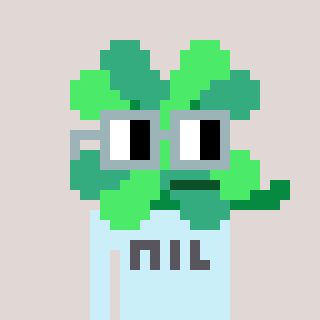
a pixel art character with square dark gray glasses, a clover-shaped head and a cold-colored body on a warm background